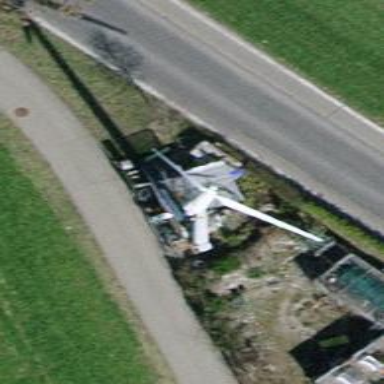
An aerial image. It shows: Wind generator is in the picture.